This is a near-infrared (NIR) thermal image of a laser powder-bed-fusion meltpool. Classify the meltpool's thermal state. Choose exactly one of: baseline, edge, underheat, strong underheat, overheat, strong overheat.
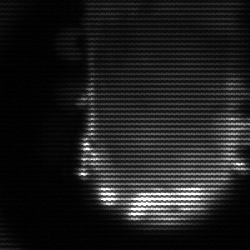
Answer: baseline